Interaction volume radius: 5 \u00c5
Interaction volume height: 20 \u00c5
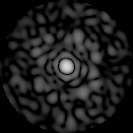
Disorder parameter: 0.8555